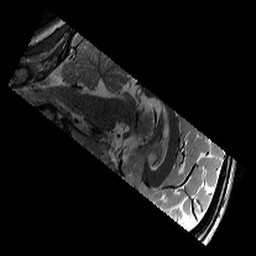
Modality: T2w
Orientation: sagittal
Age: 12
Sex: female
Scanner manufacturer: siemens
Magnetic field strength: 3 T
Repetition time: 9.23 s
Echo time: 0.067 s